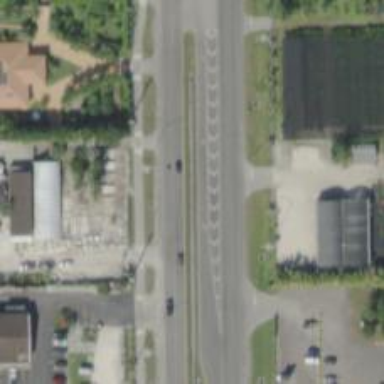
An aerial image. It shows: Uncontrolled road crossing.